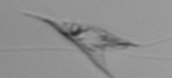
Label: Chrysochromulina_lanceolata